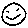
Label: smiley face